Question:
I want to recreate this using CSS only instead of a table
code will be something similiar to the following
'''
<ul>
<li>
<span class="icon-class icon-name"></span>
<span class="text">Text</span>
</li>
//more li's
</ul>
'''
icon-class sets image, display block, width and height, and icon-name sets position
li float left, list-style none
All of my CSS is fine except center aligning the icon; and vertically aligning text to the bottom and center aligning the text
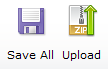
Answer: You can do just :
'''
<div id="wrapper">
<ul>
<li><div class="icon"></div> Really long text 1</li>
<li><div class="icon"></div> Text 2</li>
</ul>
</div>
'''
'''
ul { text-align: center; }
li { display: inline-block; }
#wrapper { position: absolute; }
.icon { position: relative; width: 50px; height: 50px; border: 1px solid #aaa; margin: 0 auto;}
'''
<URL>
add margin 0 auto : <URL>
add wrapper and position absolute/relative : <URL>